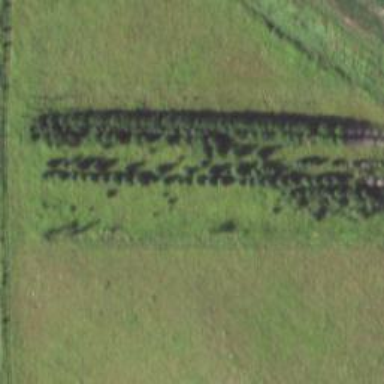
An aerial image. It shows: Row of trees in natural setting.